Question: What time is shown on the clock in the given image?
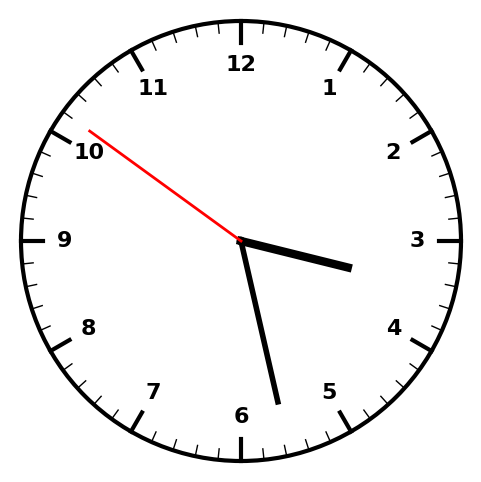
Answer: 03:27:51